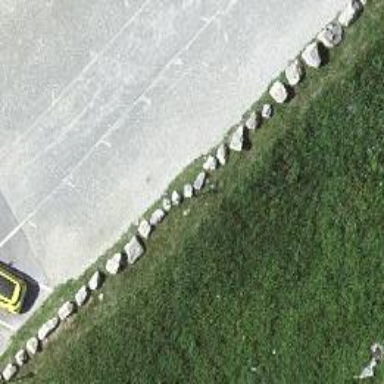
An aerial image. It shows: Block barrier.